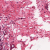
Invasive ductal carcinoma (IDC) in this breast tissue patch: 0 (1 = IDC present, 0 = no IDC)